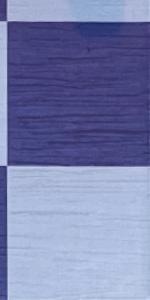
Label: Empty